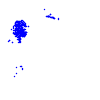
Particle: proton